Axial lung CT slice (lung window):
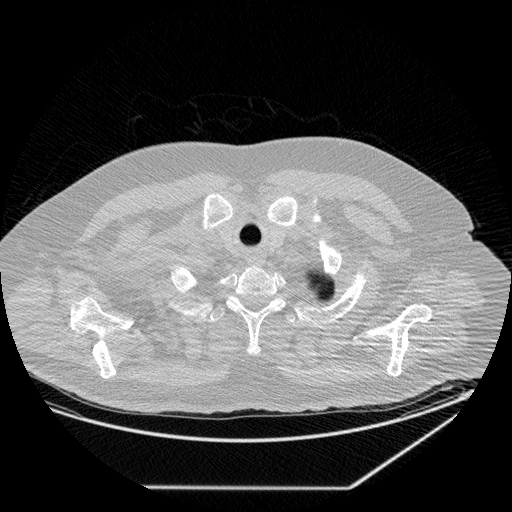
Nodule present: no